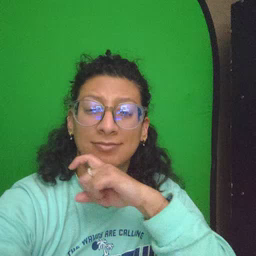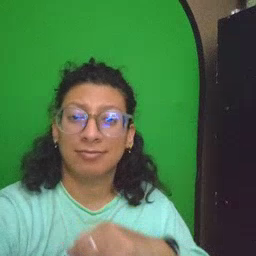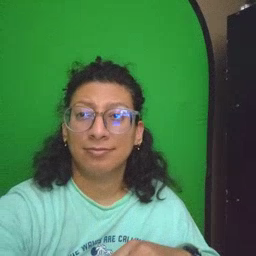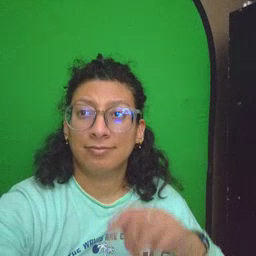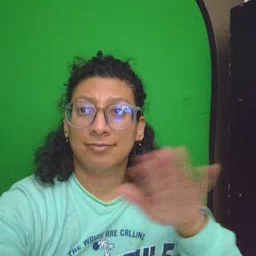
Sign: clean